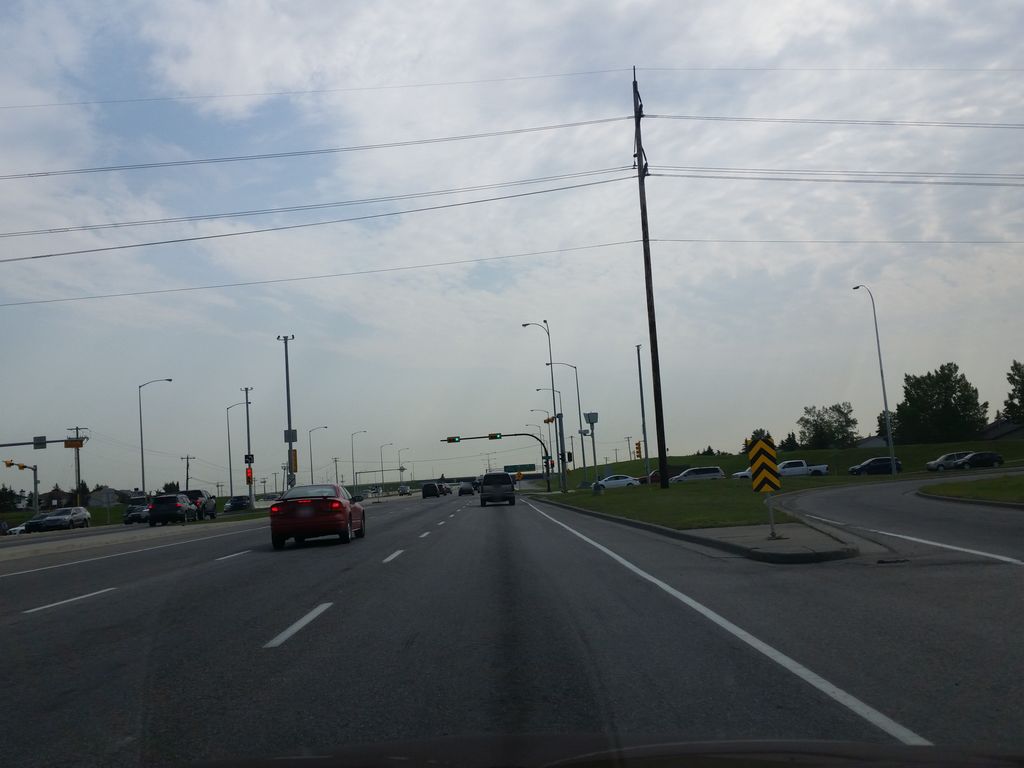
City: calgary